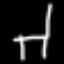
Label: chair